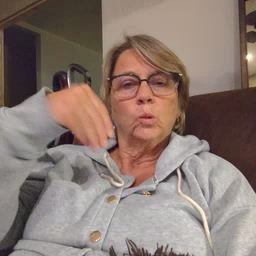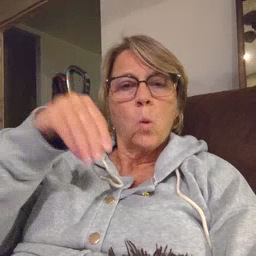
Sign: store